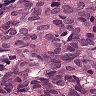
Metastatic tissue present: yes